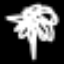
Label: palm tree